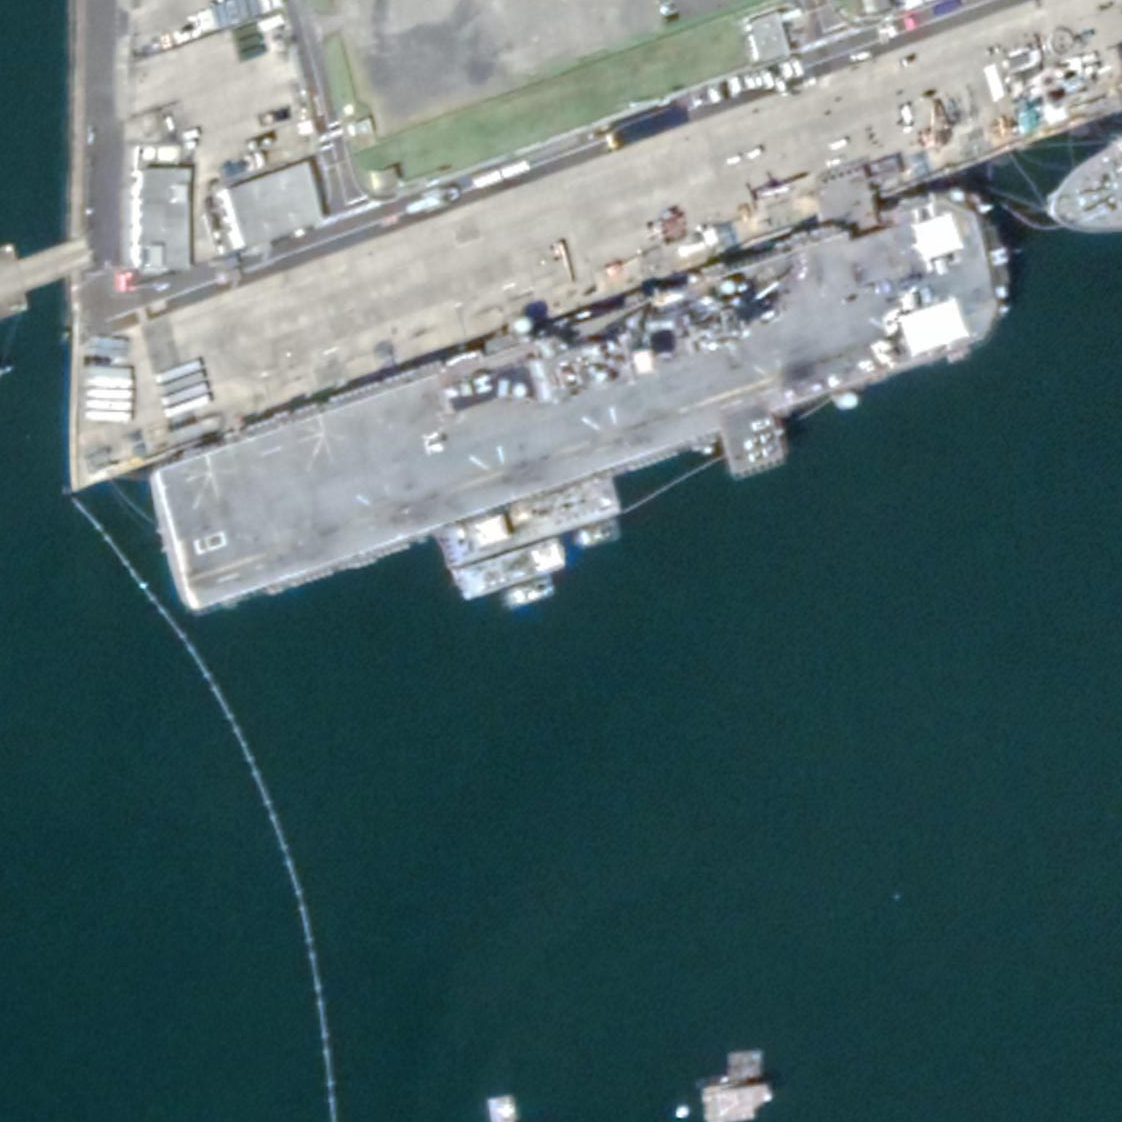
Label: assault